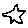
Label: star